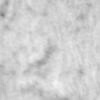
Label: no_change